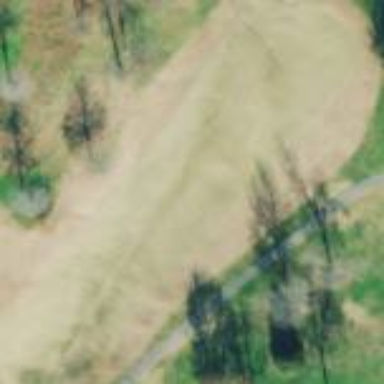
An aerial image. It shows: Finely mown grassy area designated as golf fairway.